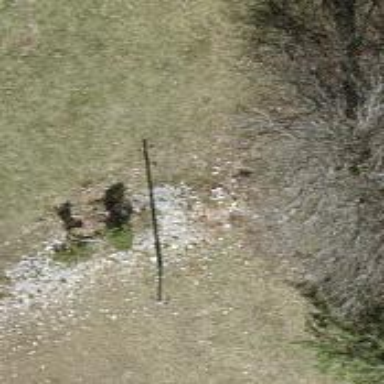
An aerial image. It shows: Power pole.